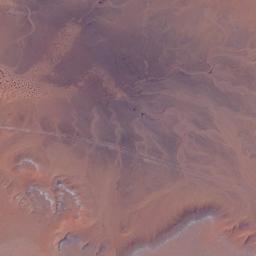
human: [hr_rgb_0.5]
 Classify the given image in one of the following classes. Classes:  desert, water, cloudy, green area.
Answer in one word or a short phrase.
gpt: desert